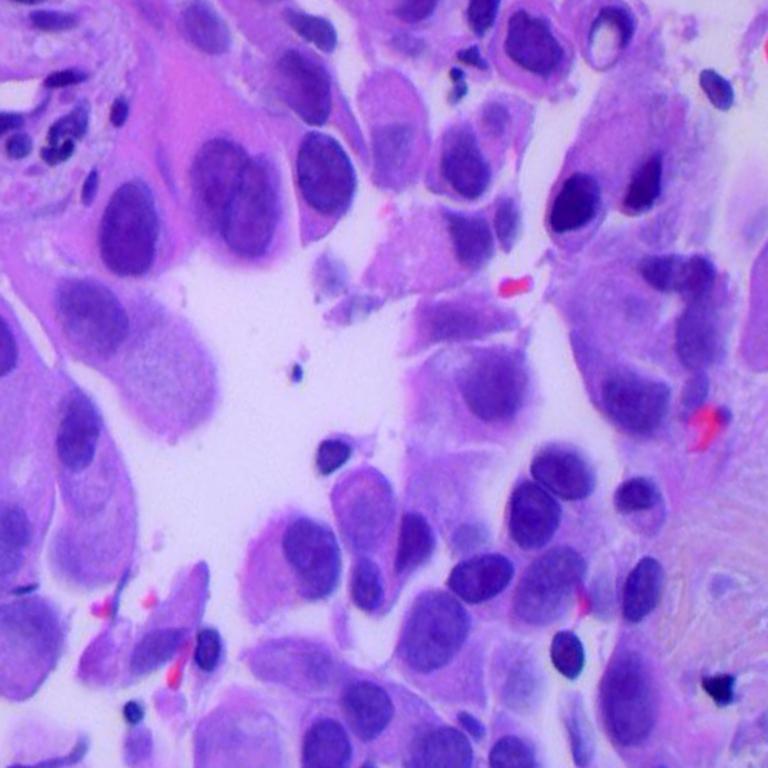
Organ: lung
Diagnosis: adenocarcinomas